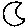
Label: moon